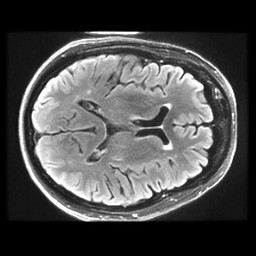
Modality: FLAIR
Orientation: axial
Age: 74
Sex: female
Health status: healthy
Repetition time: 12 s
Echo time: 0.09782 s